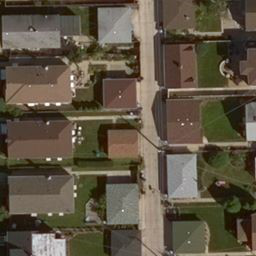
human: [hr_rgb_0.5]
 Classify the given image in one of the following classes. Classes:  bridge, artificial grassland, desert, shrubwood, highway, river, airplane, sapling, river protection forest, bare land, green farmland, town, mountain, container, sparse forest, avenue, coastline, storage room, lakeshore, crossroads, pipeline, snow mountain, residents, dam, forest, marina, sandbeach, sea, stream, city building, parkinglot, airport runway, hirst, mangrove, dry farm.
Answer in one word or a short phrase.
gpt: residents